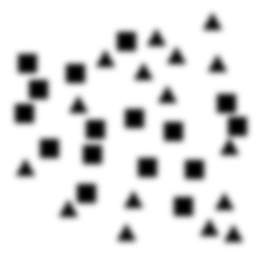
Squares: 16
Triangles: 16
Stars: 0
Total shapes: 32